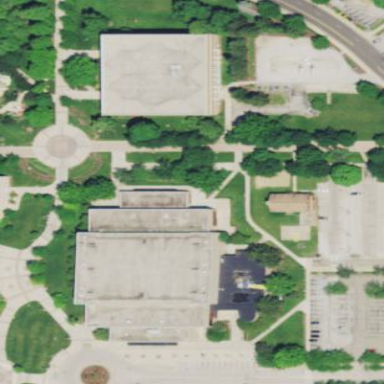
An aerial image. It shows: Sports center building designed for basketball.